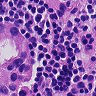
Metastatic tissue present: yes